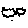
Label: cloud